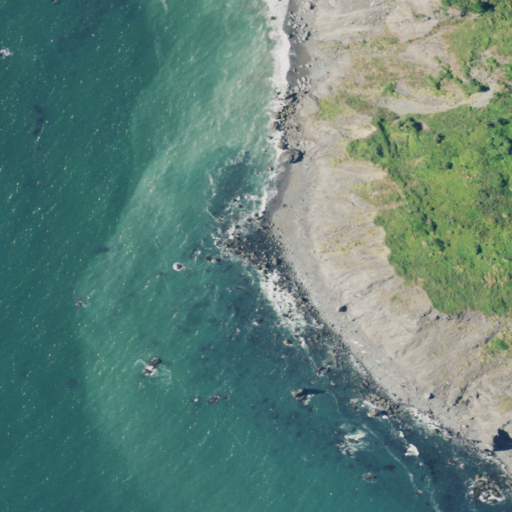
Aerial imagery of cape in California named Midway Point containing open water, barren land, mixed forest, shrub, and evergreen forest